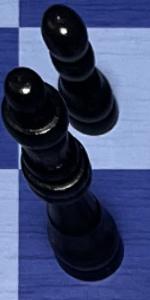
Label: Queen_Black